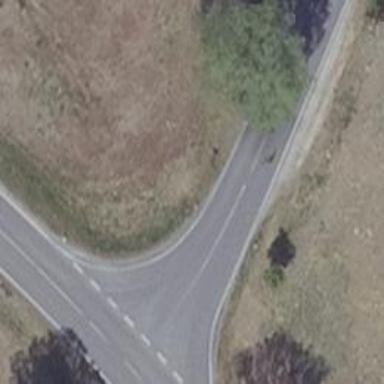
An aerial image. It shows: Secondary road with asphalt surface.